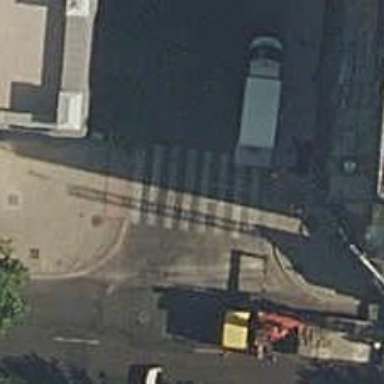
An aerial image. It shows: Uncontrolled zebra crossing on the road.